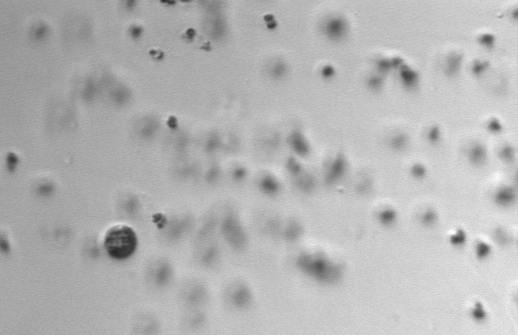
Label: Phaeocystis